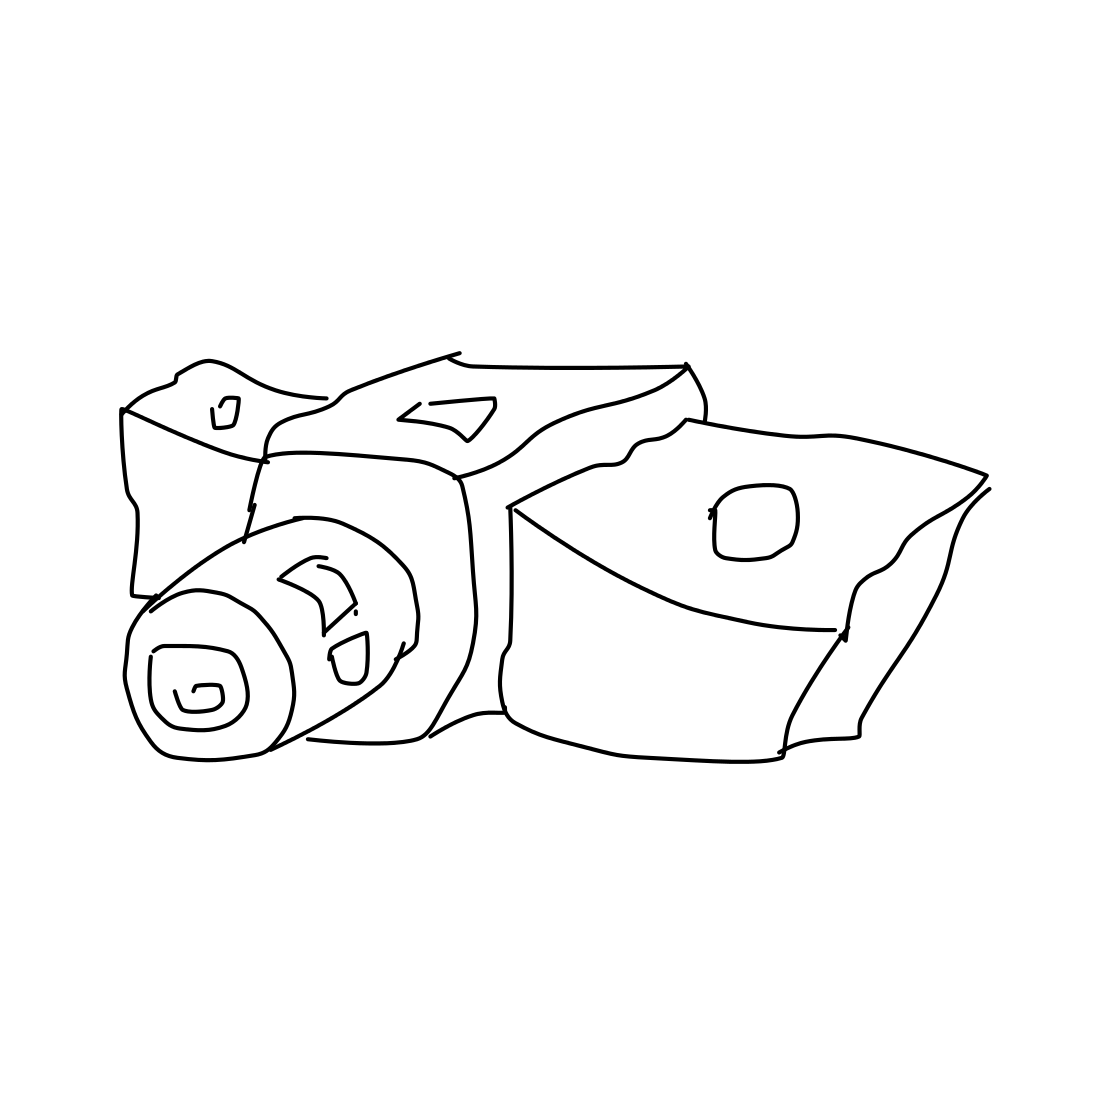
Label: camera